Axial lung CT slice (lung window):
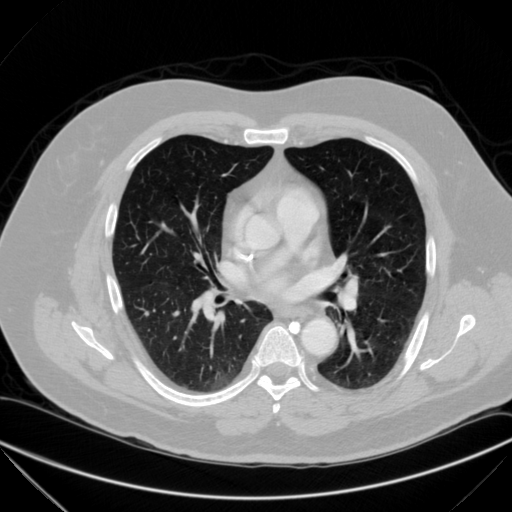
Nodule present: yes
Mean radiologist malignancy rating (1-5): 2.667